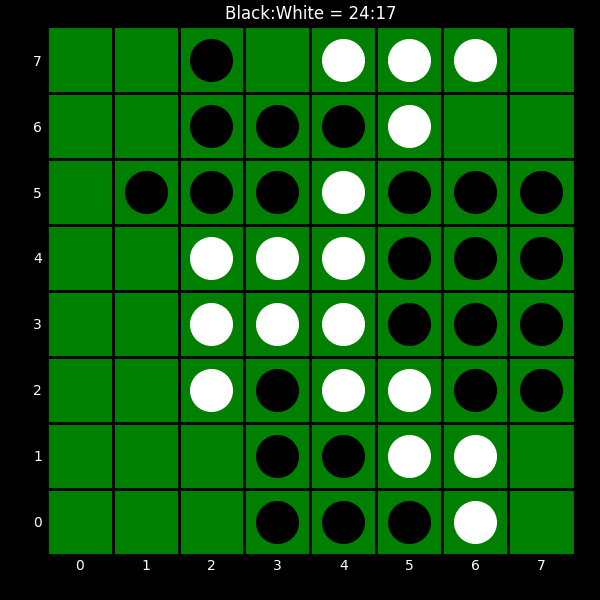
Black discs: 24
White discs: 17